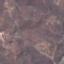
Land use / land cover class: HerbaceousVegetation